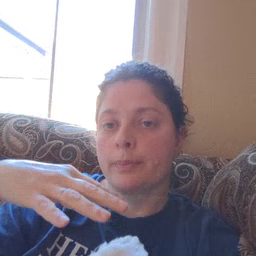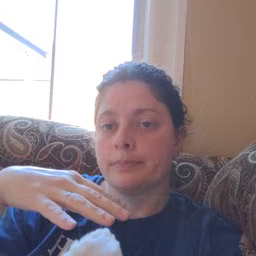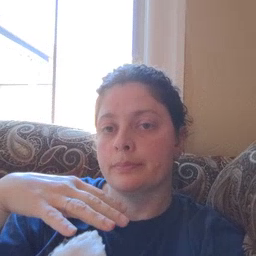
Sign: drop